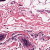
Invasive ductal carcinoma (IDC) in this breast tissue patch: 0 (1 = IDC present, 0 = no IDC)